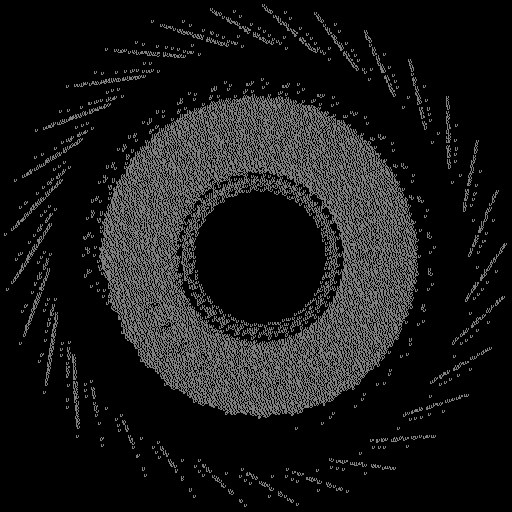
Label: sunflower